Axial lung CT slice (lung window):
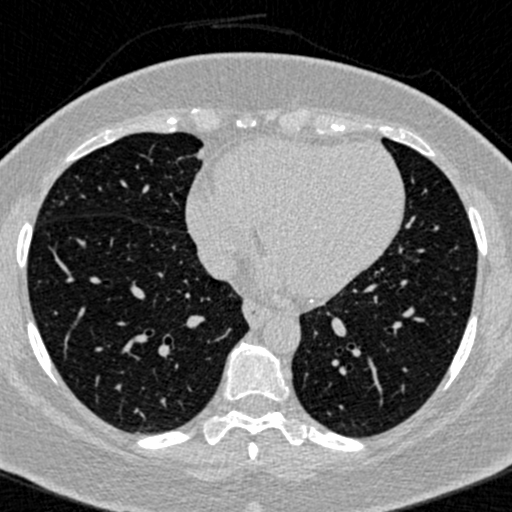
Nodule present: no